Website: slack
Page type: billing-address
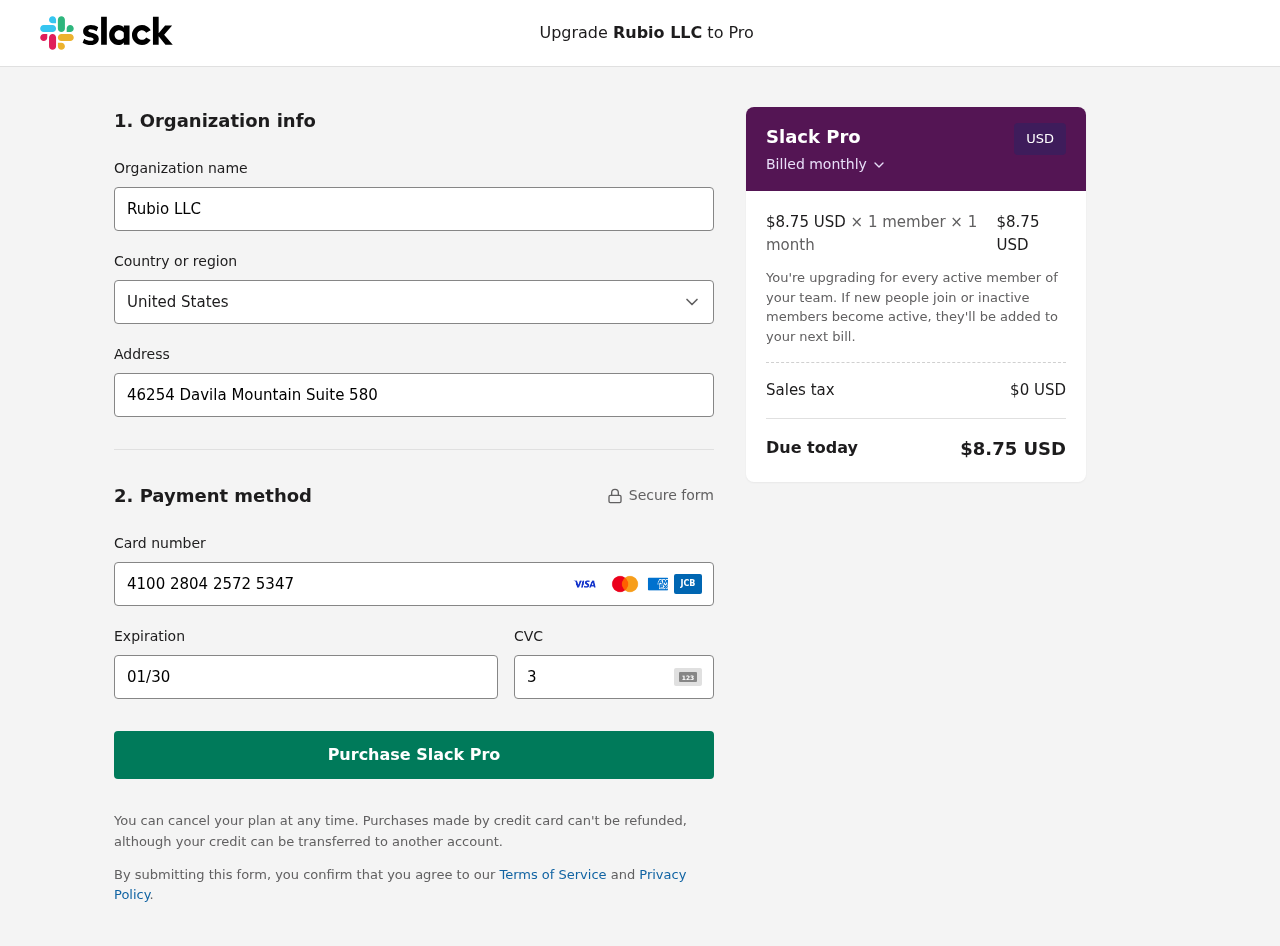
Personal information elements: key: PII_CARD_CVV
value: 318
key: PII_CARD_EXPIRY
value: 01/30
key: PII_CARD_NUMBER
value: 4100 2804 2572 5347
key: PII_COMPANY
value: Rubio LLC
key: PII_COUNTRY
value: United States
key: PII_STREET
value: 46254 Davila Mountain Suite 580
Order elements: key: ORDER_PRICE_PER_MEMBER
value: $8.75 USD
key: ORDER_MEMBER_COUNT
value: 1
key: ORDER_MONTH_COUNT
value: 1
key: ORDER_SUBTOTAL
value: $8.75 USD
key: ORDER_TAX
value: $0
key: ORDER_TOTAL
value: $8.75 USD